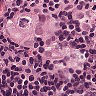
Metastatic tissue present: yes